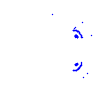
Particle: kaon